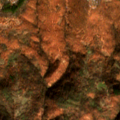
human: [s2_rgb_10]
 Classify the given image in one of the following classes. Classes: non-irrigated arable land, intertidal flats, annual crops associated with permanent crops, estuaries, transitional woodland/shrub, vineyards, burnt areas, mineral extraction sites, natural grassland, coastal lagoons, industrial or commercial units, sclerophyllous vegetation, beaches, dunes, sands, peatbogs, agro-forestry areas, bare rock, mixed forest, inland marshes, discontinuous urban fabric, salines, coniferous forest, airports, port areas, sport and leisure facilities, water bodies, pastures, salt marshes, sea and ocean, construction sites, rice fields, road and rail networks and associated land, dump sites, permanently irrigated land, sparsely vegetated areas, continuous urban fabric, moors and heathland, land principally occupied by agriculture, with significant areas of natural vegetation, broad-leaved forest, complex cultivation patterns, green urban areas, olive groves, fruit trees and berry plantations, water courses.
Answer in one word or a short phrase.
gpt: broad-leaved forest, transitional woodland/shrub